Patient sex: M
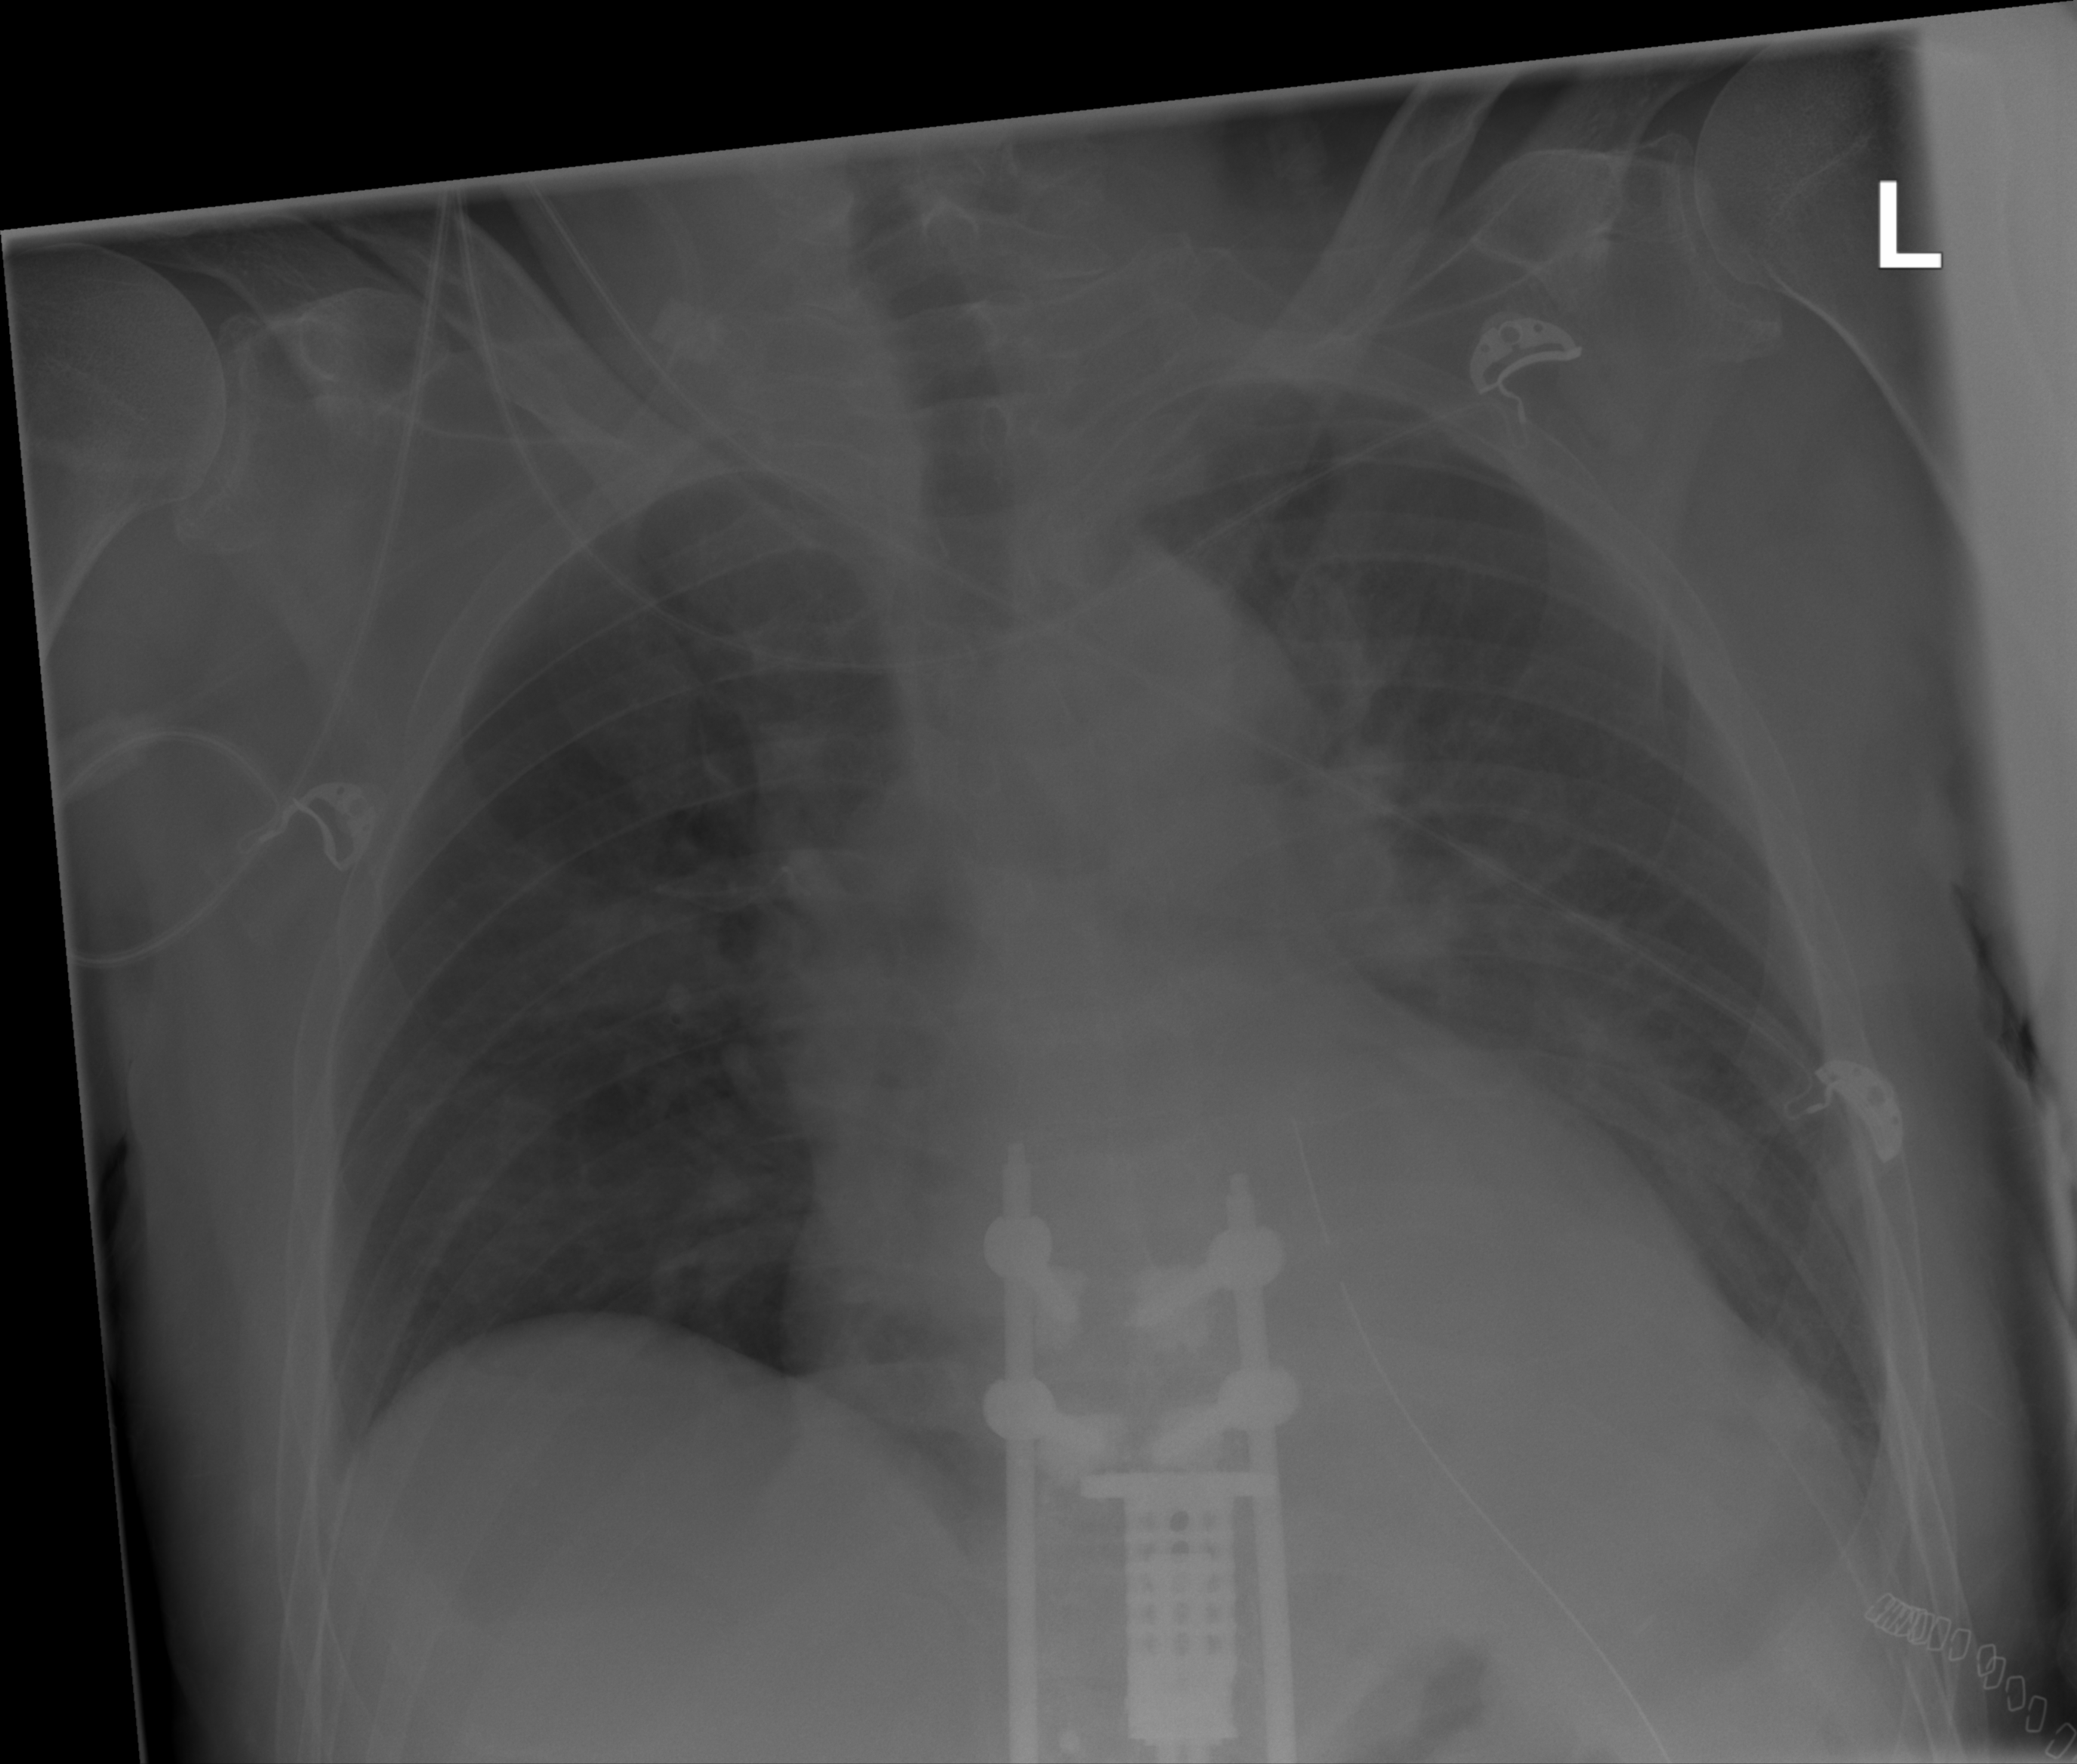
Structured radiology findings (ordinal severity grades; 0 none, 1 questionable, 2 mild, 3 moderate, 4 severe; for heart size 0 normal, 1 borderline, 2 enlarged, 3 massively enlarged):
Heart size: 2
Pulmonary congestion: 3
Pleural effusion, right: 1
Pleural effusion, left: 1
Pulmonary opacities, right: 0
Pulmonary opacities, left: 0
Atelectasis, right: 1
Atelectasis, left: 1